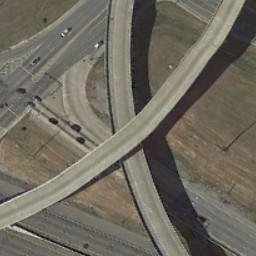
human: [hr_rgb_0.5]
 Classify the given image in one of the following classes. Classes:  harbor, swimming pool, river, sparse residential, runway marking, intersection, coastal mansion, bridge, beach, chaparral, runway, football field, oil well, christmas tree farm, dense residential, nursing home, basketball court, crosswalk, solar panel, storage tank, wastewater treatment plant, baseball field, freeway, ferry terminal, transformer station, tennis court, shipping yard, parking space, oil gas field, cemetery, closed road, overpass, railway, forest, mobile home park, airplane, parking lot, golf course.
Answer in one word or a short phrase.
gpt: overpass